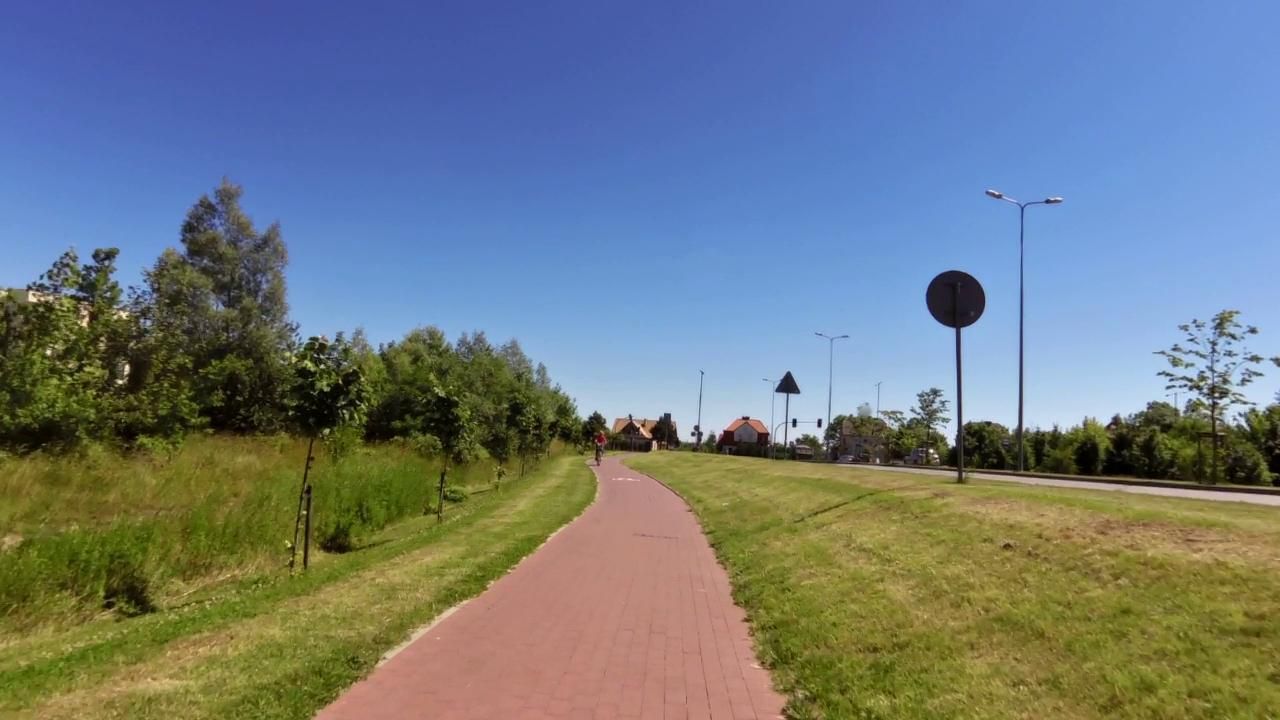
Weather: clear
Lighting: day
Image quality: good
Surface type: cycling surface
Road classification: path
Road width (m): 1.2
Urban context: dense urban cluster
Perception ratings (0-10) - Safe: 2.89, Lively: 4.2, Beautiful: 8.01, Boring: 7.78, Depressing: 4.47, Wealthy: 4.2